Interaction volume radius: 5 \u00c5
Interaction volume height: 15 \u00c5
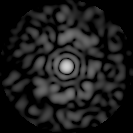
Disorder parameter: 0.8348